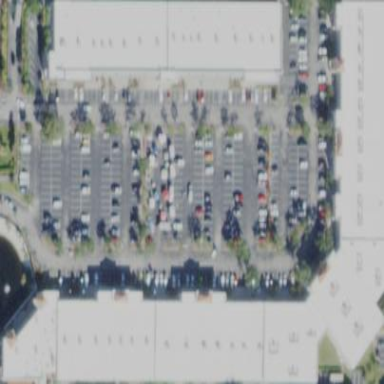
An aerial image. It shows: Commercial building.